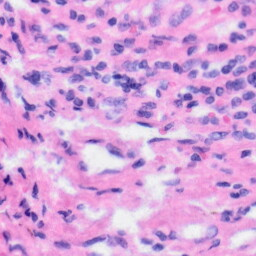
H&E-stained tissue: Liver